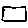
Label: square